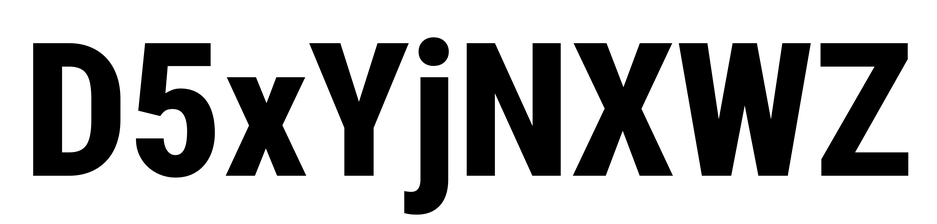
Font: Roboto_Condensed_ExtraBold